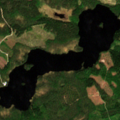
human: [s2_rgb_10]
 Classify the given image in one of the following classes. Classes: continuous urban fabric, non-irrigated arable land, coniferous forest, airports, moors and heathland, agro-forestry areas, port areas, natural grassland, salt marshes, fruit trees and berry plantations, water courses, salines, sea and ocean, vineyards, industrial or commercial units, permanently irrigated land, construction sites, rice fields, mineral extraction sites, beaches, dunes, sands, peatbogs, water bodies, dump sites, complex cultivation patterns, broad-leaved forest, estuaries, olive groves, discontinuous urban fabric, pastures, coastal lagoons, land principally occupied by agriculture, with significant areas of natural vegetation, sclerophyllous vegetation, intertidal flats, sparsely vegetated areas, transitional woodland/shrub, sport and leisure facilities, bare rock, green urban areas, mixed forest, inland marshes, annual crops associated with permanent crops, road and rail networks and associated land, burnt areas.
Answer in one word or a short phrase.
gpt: coniferous forest, mixed forest, water bodies